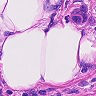
Metastatic tissue present: yes